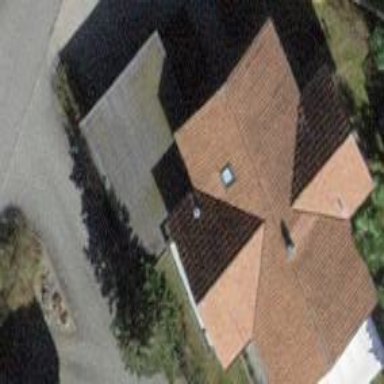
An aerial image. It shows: View of roof of building.